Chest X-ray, PA view. Patient: 56 years old, sex M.
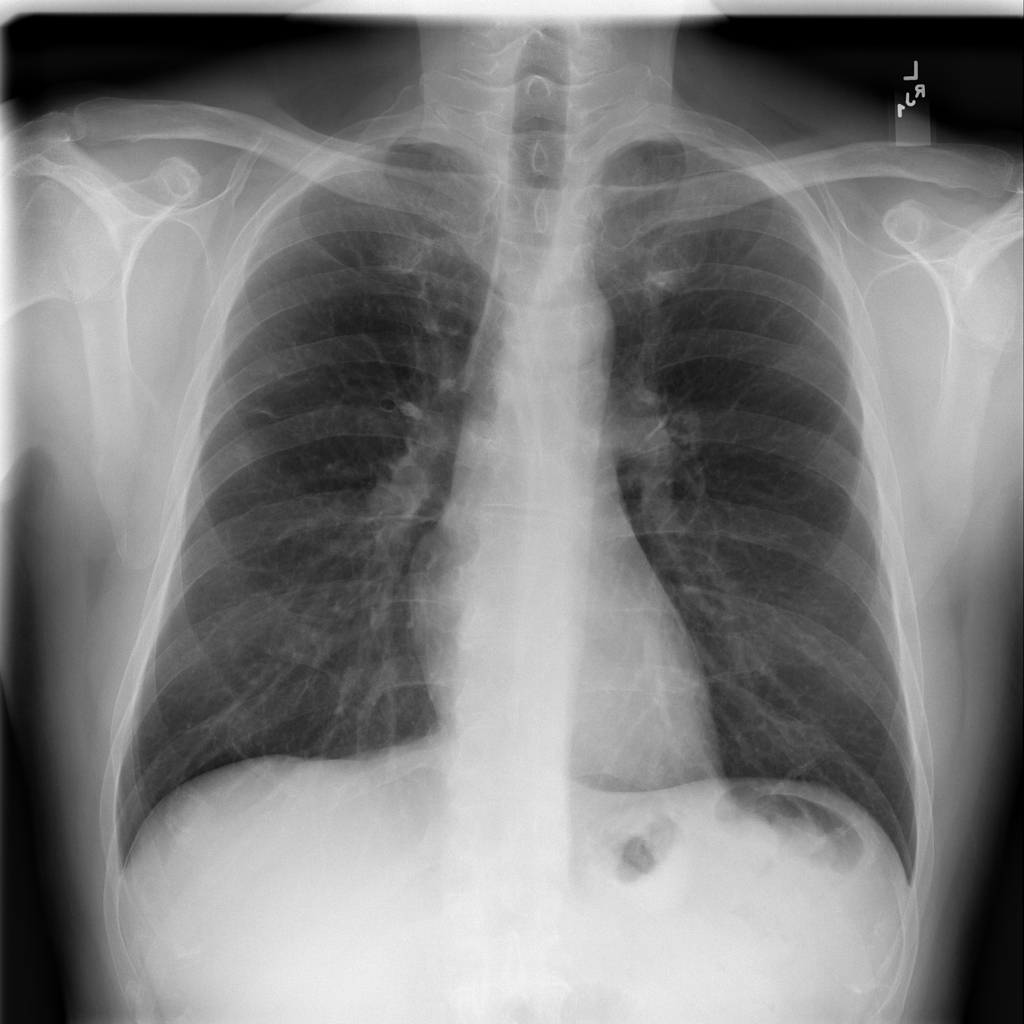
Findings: No Finding